A scalogram of one vibration snapshot from a rotating bearing is shown, computed with a continuous wavelet transform. Based on the visible evidence, which condition applies: normal, inner_race, outer_race, ball?
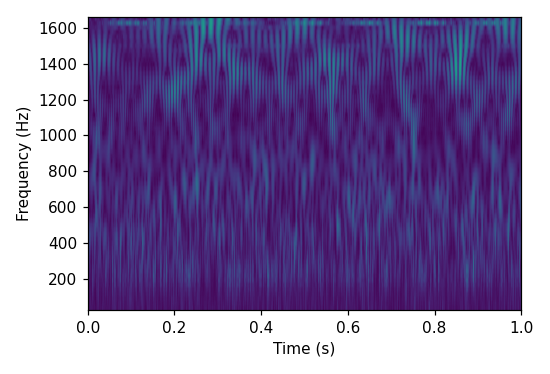
Answer: outer_race